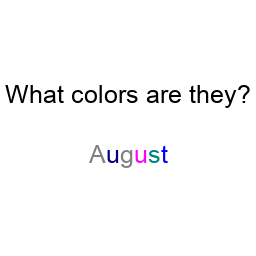
Color: gray, navy, gray, magenta, teal, blue
Background color: white
Question text color: black